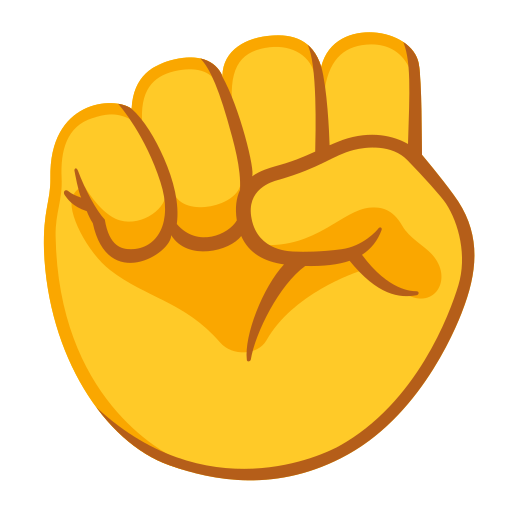
Emoji: ✊